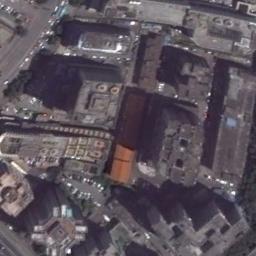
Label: commercial_area